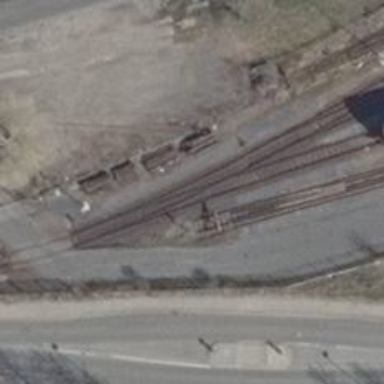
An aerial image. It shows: Rail spur service.